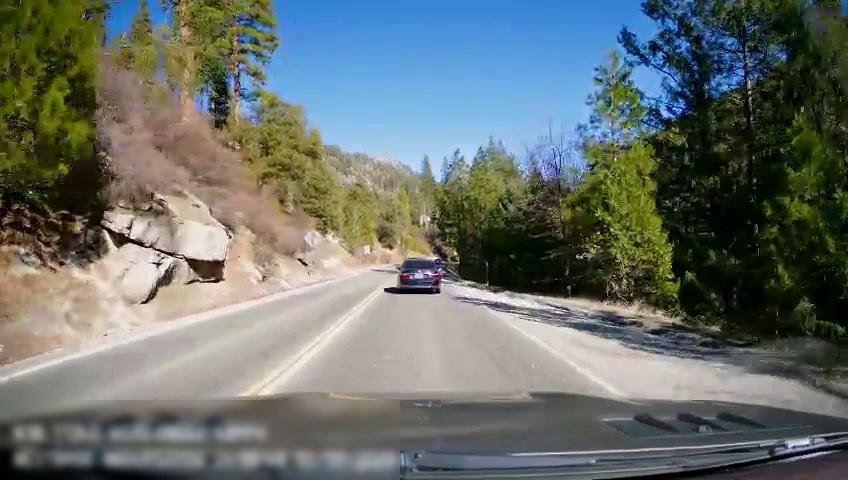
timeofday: Day
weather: Sunny
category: Drivable Space
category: Vehicles | Car
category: Lanes | Opposite Lane
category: Lanes | Opposite Lane
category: Lanes | Current Lane
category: Lanes | Current Lane